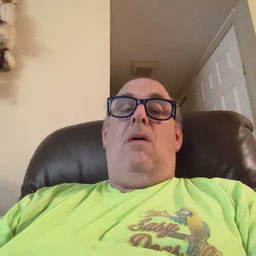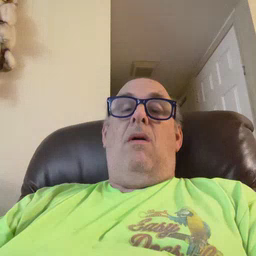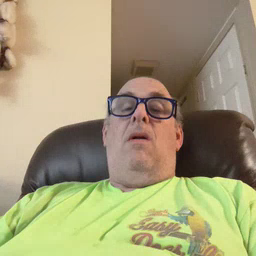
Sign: refrigerator